Field crop: tomato
Growth stage: 2
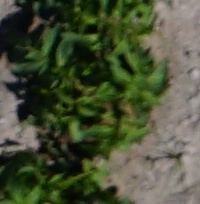
Species: tomato